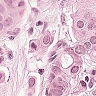
Metastatic tissue present: yes